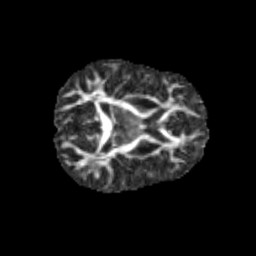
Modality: FA
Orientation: axial
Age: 9
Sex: male
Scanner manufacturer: siemens
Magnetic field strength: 3 T
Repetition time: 3.8 s
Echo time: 0.07 s